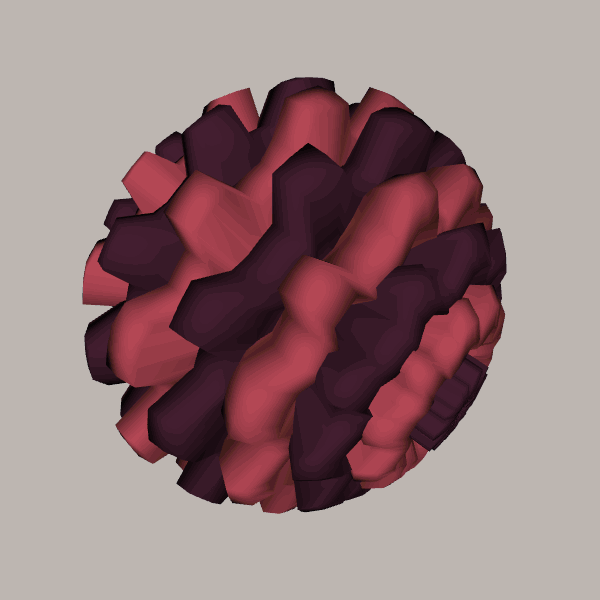
Background: light